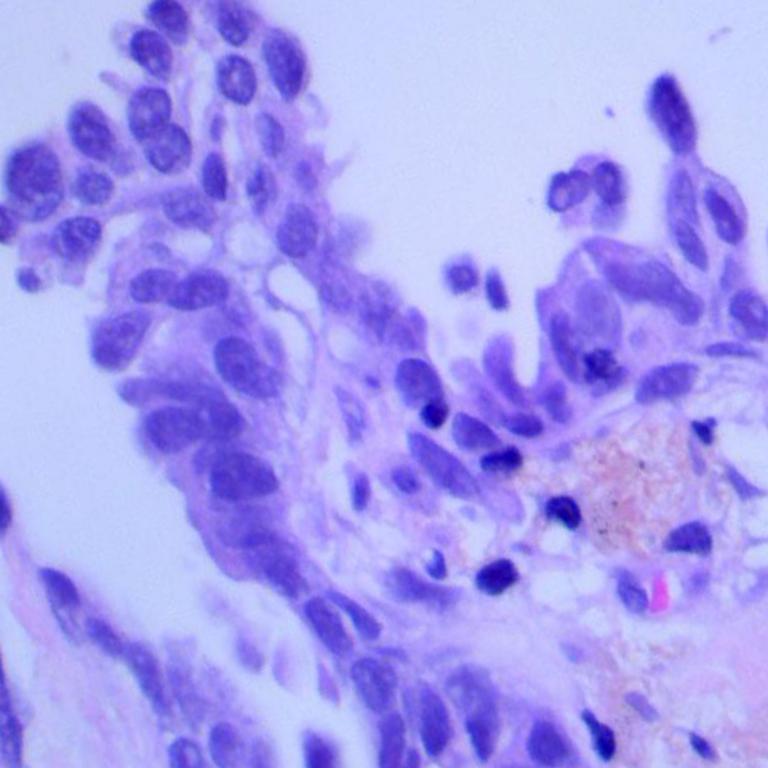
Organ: lung
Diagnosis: adenocarcinomas